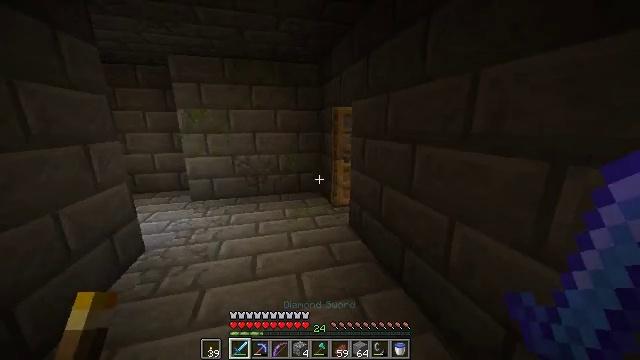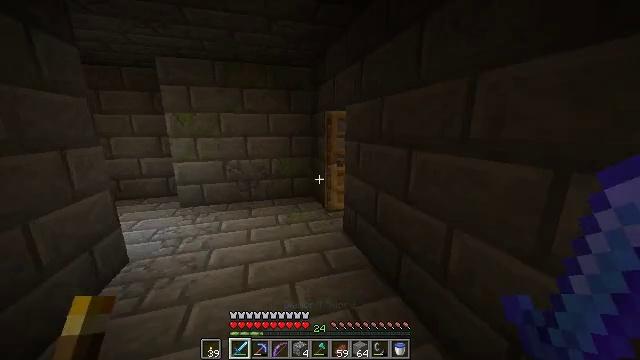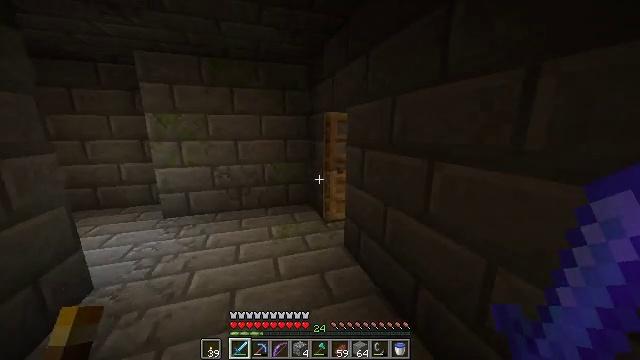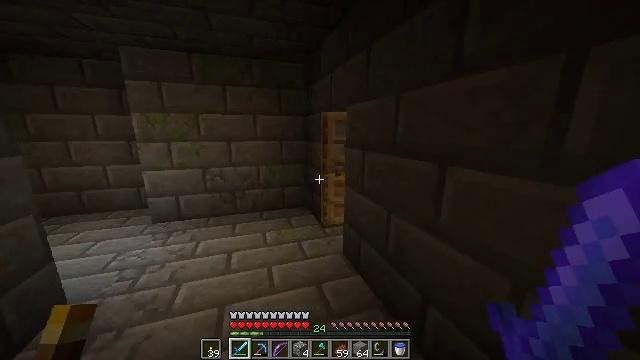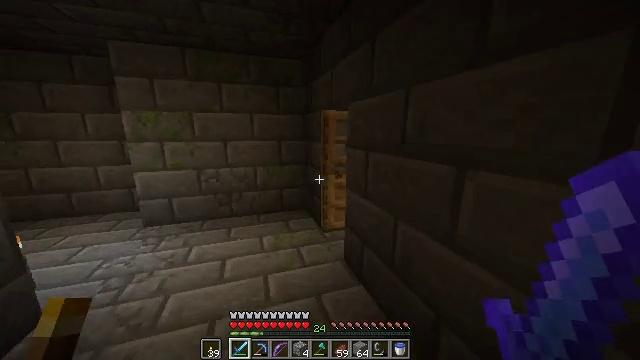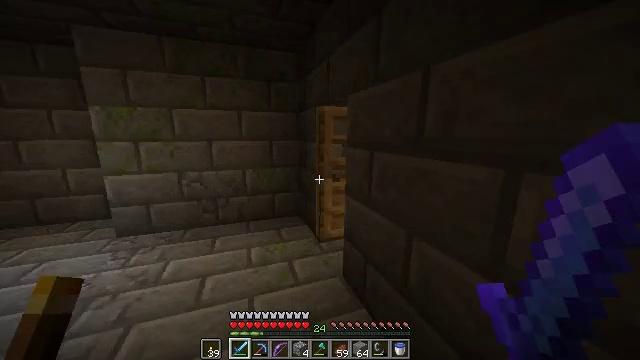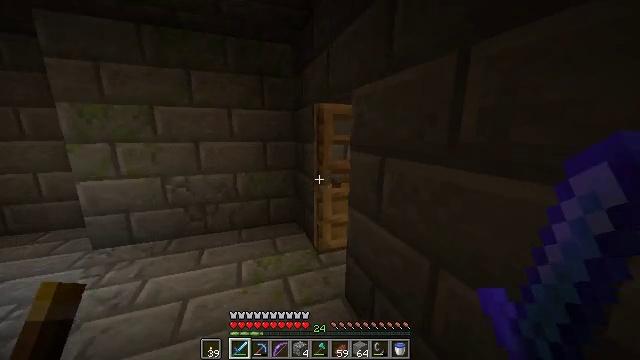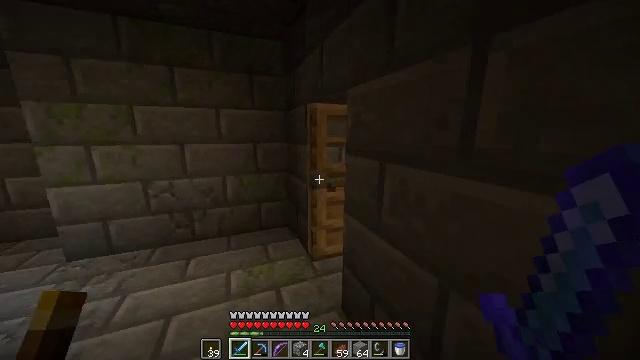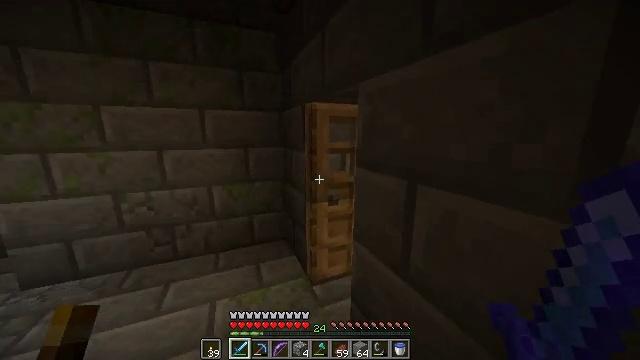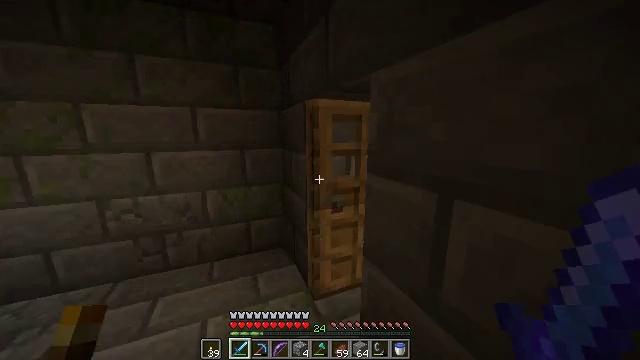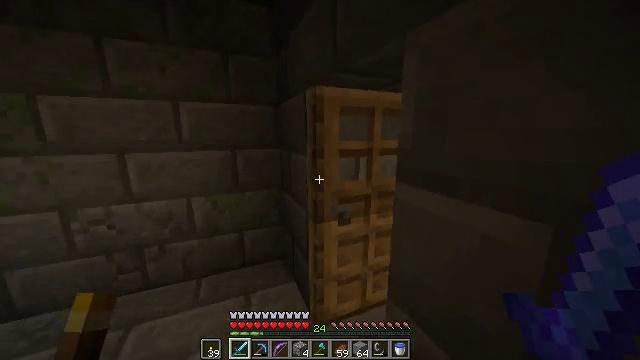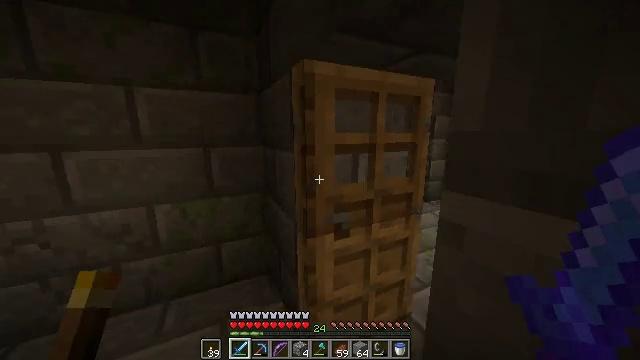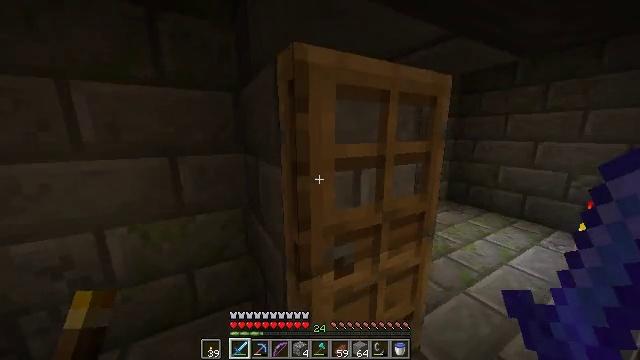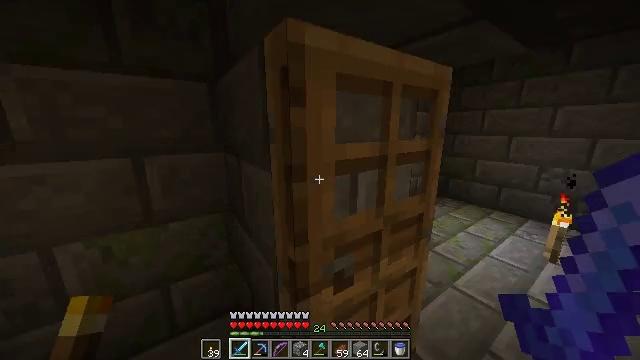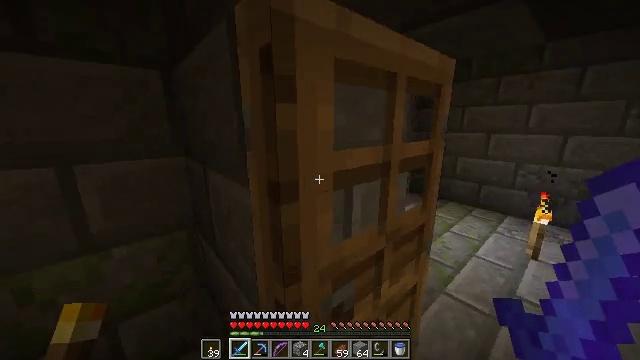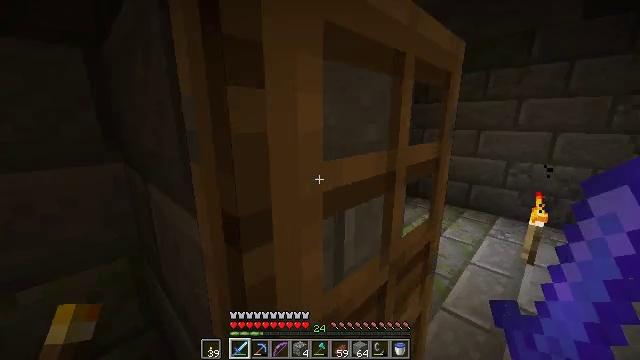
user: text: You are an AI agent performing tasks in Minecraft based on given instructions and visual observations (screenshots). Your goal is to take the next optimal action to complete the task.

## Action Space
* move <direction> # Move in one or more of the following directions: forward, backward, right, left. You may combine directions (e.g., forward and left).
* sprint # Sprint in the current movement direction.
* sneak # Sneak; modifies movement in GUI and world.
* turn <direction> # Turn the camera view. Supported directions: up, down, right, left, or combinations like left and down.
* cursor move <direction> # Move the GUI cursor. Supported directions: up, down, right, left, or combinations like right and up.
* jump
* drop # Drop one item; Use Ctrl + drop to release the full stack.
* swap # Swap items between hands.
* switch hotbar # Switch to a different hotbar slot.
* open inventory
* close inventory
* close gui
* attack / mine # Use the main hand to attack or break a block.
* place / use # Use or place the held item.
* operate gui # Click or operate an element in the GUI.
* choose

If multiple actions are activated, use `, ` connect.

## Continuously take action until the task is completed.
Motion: motion action
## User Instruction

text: Smash the iron door for recycling.
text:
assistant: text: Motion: move forward, sprint, turn right
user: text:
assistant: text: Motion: move forward, sprint, turn right
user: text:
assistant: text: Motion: move forward, sprint
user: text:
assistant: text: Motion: move forward, sprint
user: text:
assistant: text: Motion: move forward, sprint, turn right
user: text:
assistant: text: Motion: move forward, sprint
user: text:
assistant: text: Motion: move forward, sprint, turn right
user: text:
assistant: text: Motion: move forward, sprint
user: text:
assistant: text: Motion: move forward, sprint
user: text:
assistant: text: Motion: move forward, sprint
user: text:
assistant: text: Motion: move forward, sprint, turn right
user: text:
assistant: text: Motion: move forward, sprint, turn right
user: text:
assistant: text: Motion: move forward, sprint, turn right and down
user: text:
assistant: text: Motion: move forward, sprint, turn right
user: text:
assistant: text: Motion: move forward, sprint, turn right
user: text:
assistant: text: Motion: move forward and move right, sprint, turn right
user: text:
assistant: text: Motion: move forward and move right, sprint
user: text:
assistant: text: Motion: move forward and move right, sprint
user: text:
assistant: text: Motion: move forward and move right, sprint
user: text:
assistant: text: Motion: move forward and move right, sprint
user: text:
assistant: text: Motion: move forward and move right, sprint, turn left
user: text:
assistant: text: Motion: move forward and move right, sprint, turn left
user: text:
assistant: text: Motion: move forward and move right, sprint, turn left
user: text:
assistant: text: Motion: move forward, sprint, turn left
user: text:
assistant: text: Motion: move forward, sprint, turn left
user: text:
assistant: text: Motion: move forward, sprint, turn left
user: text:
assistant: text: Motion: move forward, sprint
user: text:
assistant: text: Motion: move forward, sprint
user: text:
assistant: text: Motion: move forward, sprint
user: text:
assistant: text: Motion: move forward, sprint